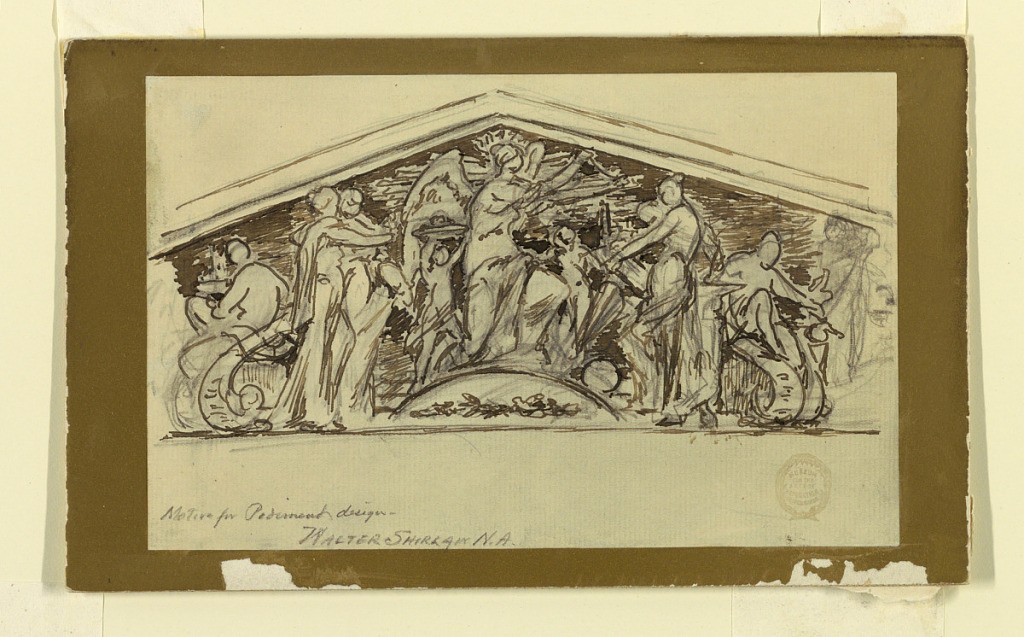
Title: Motif for Pediment Design
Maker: Walter Shirlaw, American, b. Scotland, 1838–1909
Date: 1875–80
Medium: Black crayon, pen and ink on cream wove paper
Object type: Drawing
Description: The central part of a triangular pediment is shown. In the center, a female figure is flanked by two children. On either side are groups of two standing women each with a seated figure.